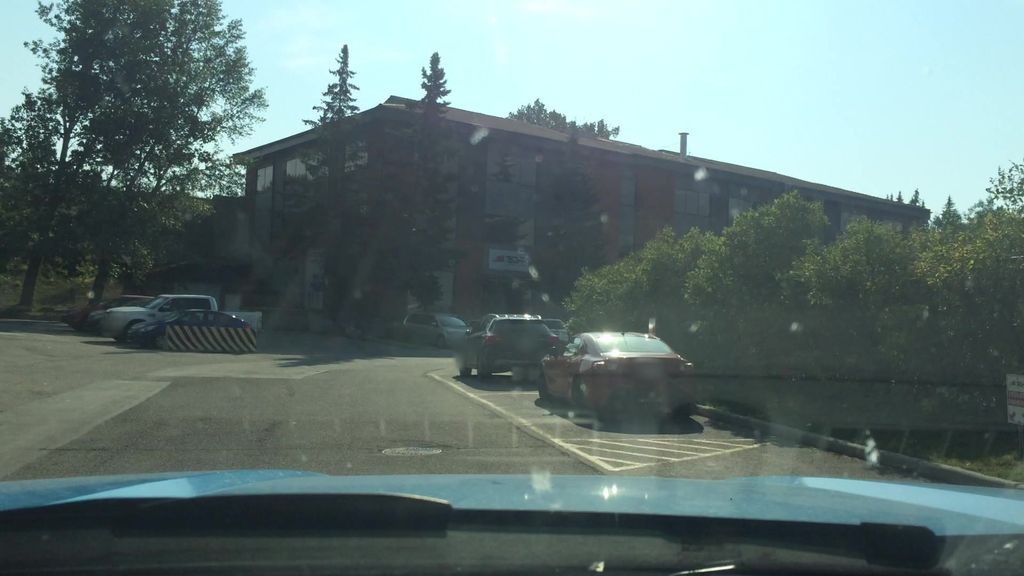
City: calgary